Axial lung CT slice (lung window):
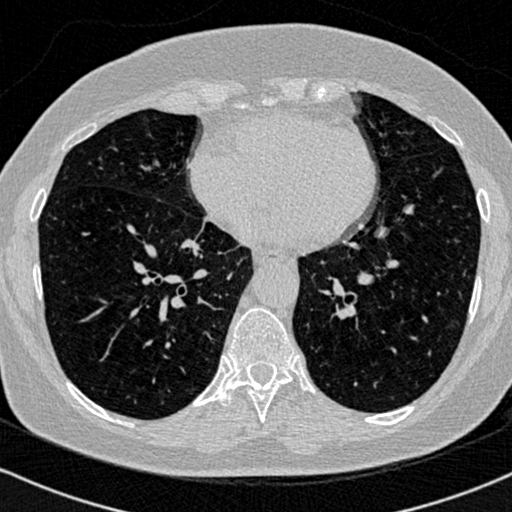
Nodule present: no